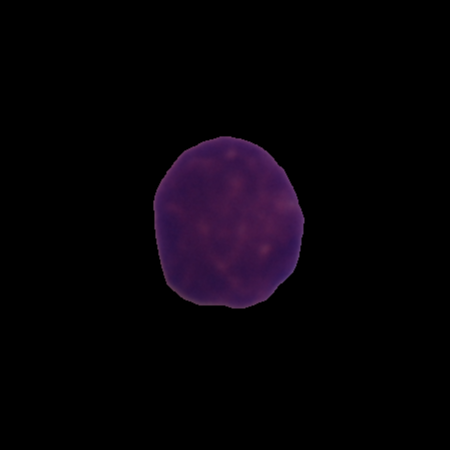
Label: healthy